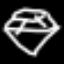
Label: diamond